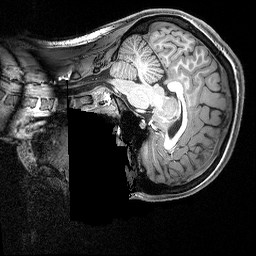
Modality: T1w
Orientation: sagittal
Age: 25
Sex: female
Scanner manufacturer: siemens
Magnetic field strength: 3 T
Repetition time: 2.3 s
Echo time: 0.00298 s